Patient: sex F, age 61
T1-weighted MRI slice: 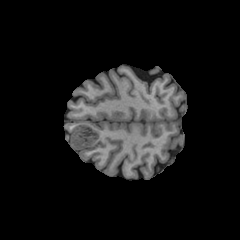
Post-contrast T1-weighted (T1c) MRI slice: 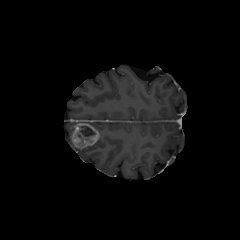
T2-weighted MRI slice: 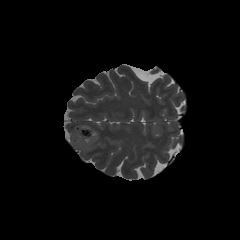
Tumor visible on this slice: yes
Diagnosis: Glioblastoma, IDH-wildtype
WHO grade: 4